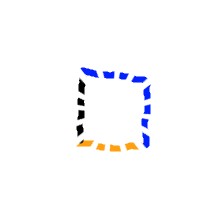
Shape: square